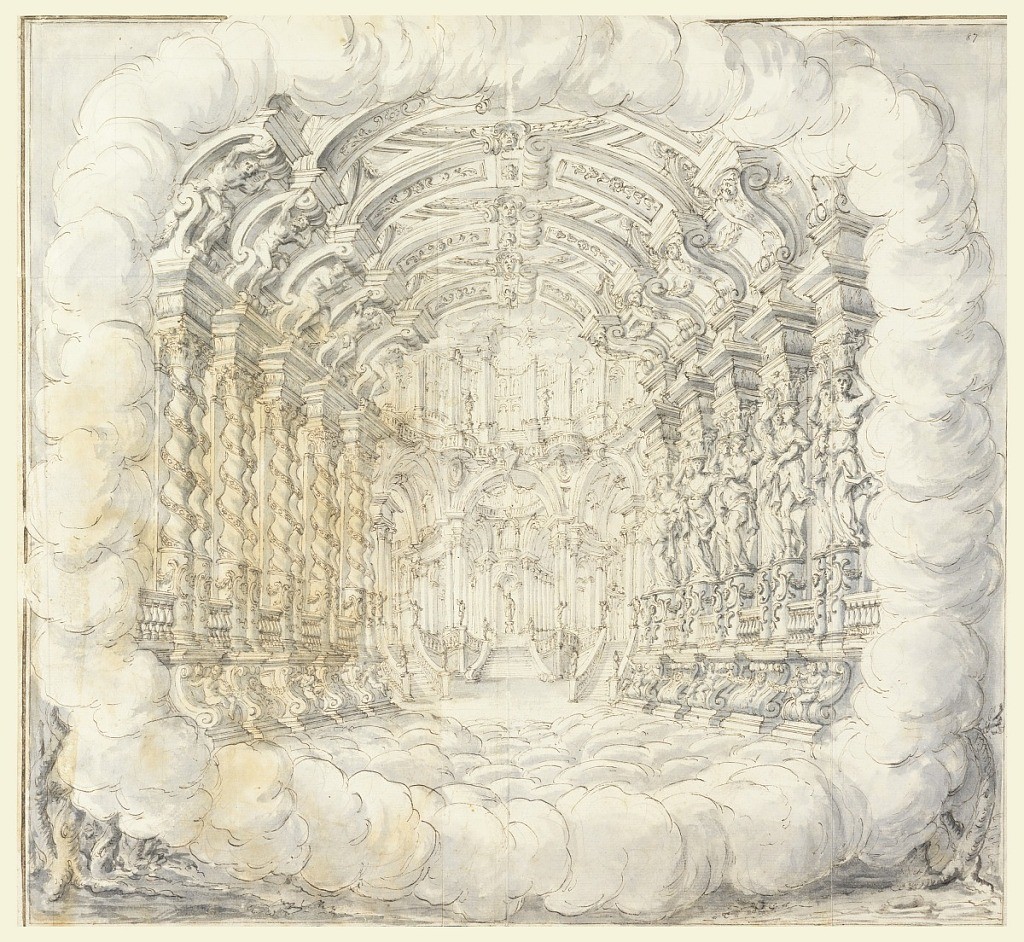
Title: Stage Design: Palace in Clouds
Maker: Girolamo Fontana, Italian, 1668 - 1701
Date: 1690–1714
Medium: Pen and black ink, brush and gray-blue wash on white laid paper
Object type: Drawing
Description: Richly decorated arcade leading to large staircase. Barrel vault supported on the right side by caryatids and on the left by twisted Solomonic columns. Composition framed by large billowing clouds.